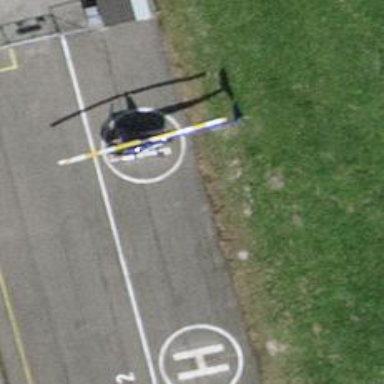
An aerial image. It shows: Image of helipad at airport.